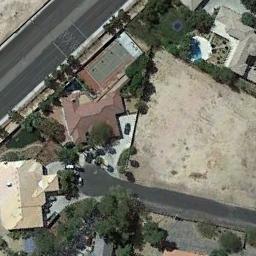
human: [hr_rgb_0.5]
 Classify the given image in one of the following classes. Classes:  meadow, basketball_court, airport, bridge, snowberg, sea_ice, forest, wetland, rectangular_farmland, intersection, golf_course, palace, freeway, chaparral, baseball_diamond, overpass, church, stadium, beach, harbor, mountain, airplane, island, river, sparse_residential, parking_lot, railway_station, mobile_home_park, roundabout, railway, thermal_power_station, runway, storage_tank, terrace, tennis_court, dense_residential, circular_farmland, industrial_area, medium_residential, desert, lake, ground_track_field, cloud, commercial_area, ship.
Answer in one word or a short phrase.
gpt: tennis_court